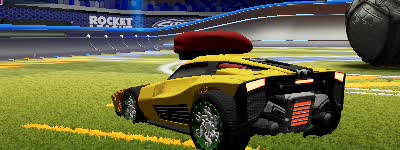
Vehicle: breakout